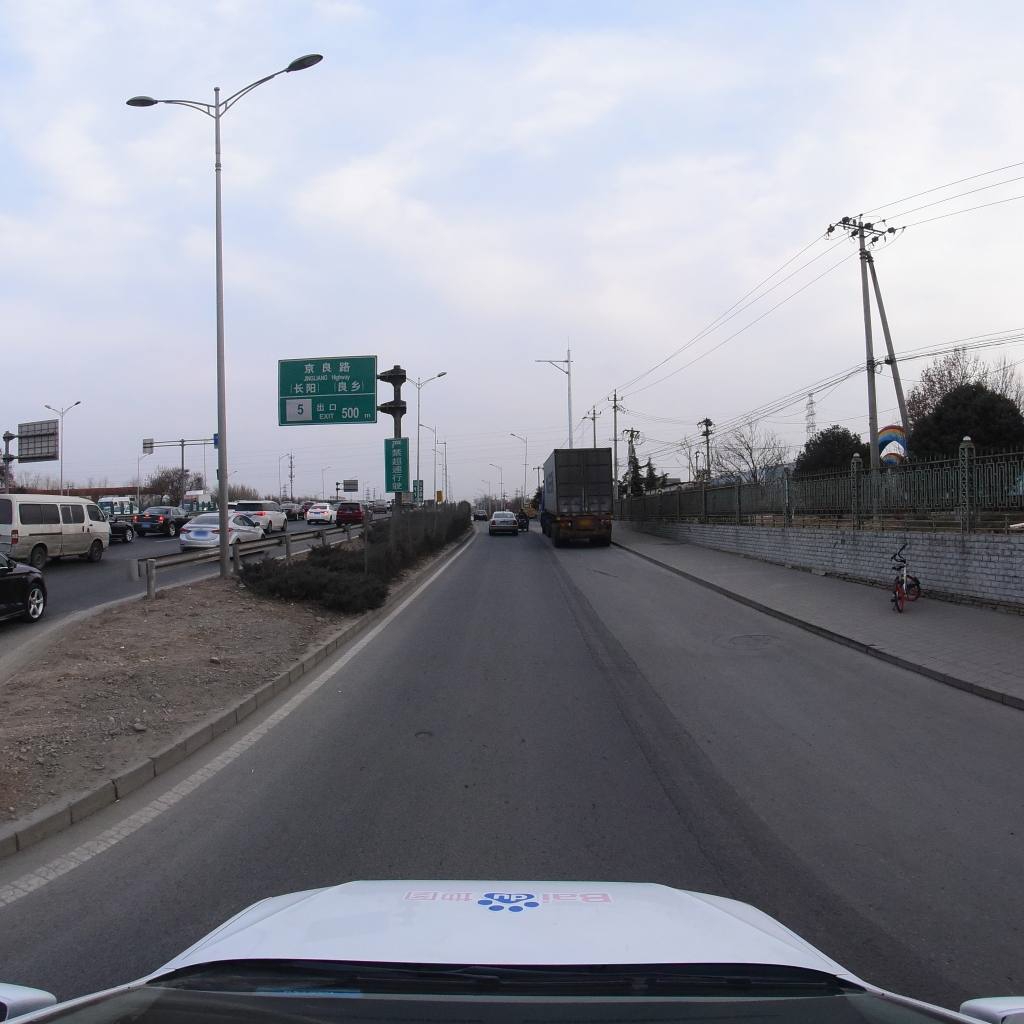
Region: Fengtai
Road damage annotations: longitudinal crack, longitudinal crack, manhole cover, longitudinal crack, pothole